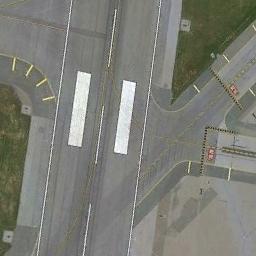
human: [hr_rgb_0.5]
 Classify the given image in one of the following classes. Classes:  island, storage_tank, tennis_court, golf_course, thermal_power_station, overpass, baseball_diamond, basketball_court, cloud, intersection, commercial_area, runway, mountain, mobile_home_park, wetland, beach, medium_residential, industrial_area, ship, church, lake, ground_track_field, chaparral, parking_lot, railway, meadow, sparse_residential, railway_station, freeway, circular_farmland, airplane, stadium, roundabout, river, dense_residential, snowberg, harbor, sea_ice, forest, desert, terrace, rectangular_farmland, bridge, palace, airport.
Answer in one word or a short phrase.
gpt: runway